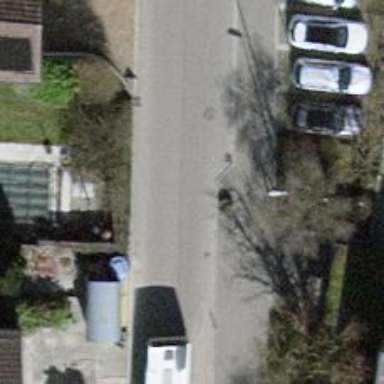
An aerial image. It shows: Residential road with asphalt surface and sidewalk on the left side.